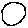
Label: sun